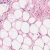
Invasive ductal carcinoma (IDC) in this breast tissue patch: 0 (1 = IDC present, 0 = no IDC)